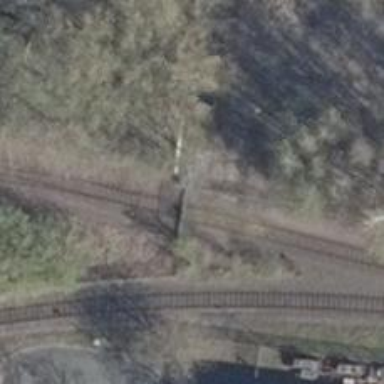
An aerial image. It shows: Level crossing along the railway.